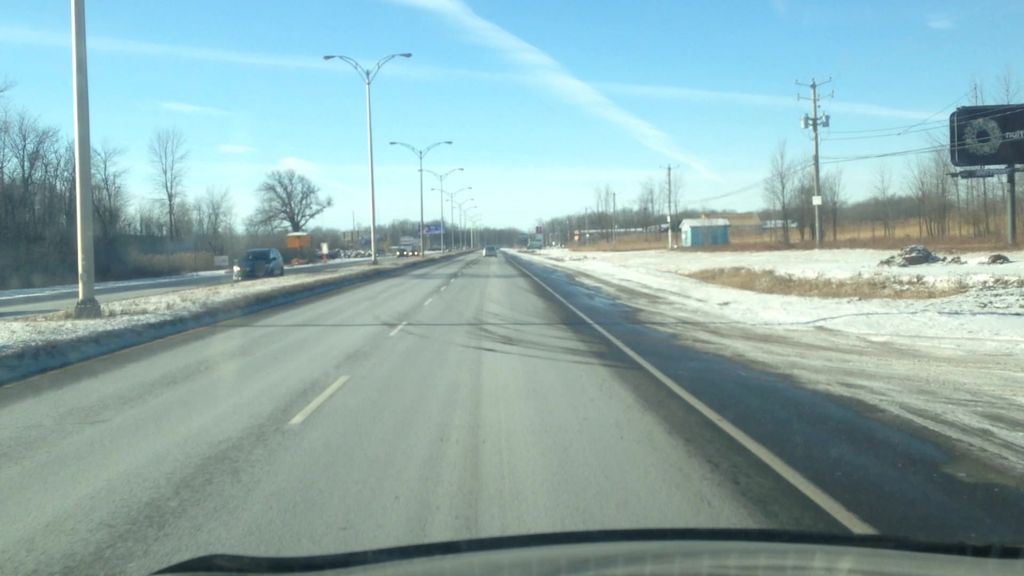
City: montreal